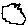
Label: cloud